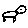
Label: cat